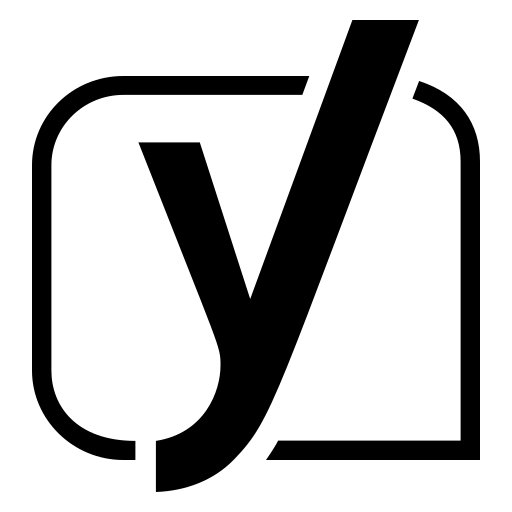
Tags: icon, FontAwesome, fa-icon, brand, yoast